Question: As in you can see in the screenshot, I've set the 'nextKeyView' outlet from field A to field B (skipping the table). Field A is the first one from the top. Field B is the one right below the table. The context menu refers to that binding.

However when I run the app, I select field A, I press TAB and it adds a new row in the table. (and field B doesn't get focus). How to avoid this?
Or at least avoid to add a row to the table?
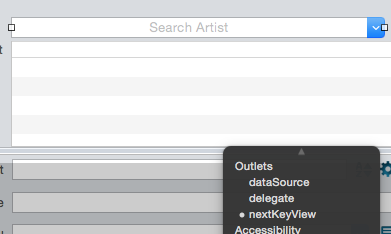
Answer: Setting fieldA to 'initialFirstResponder' of the 'NSWindow' in IB would solve this.
But doing that pragmatically doesn't work(i don't know why...).

Or setting 'nextKeyView' programmatically seems to work. In that case, you don't need to set 'initialFirstResponder'.